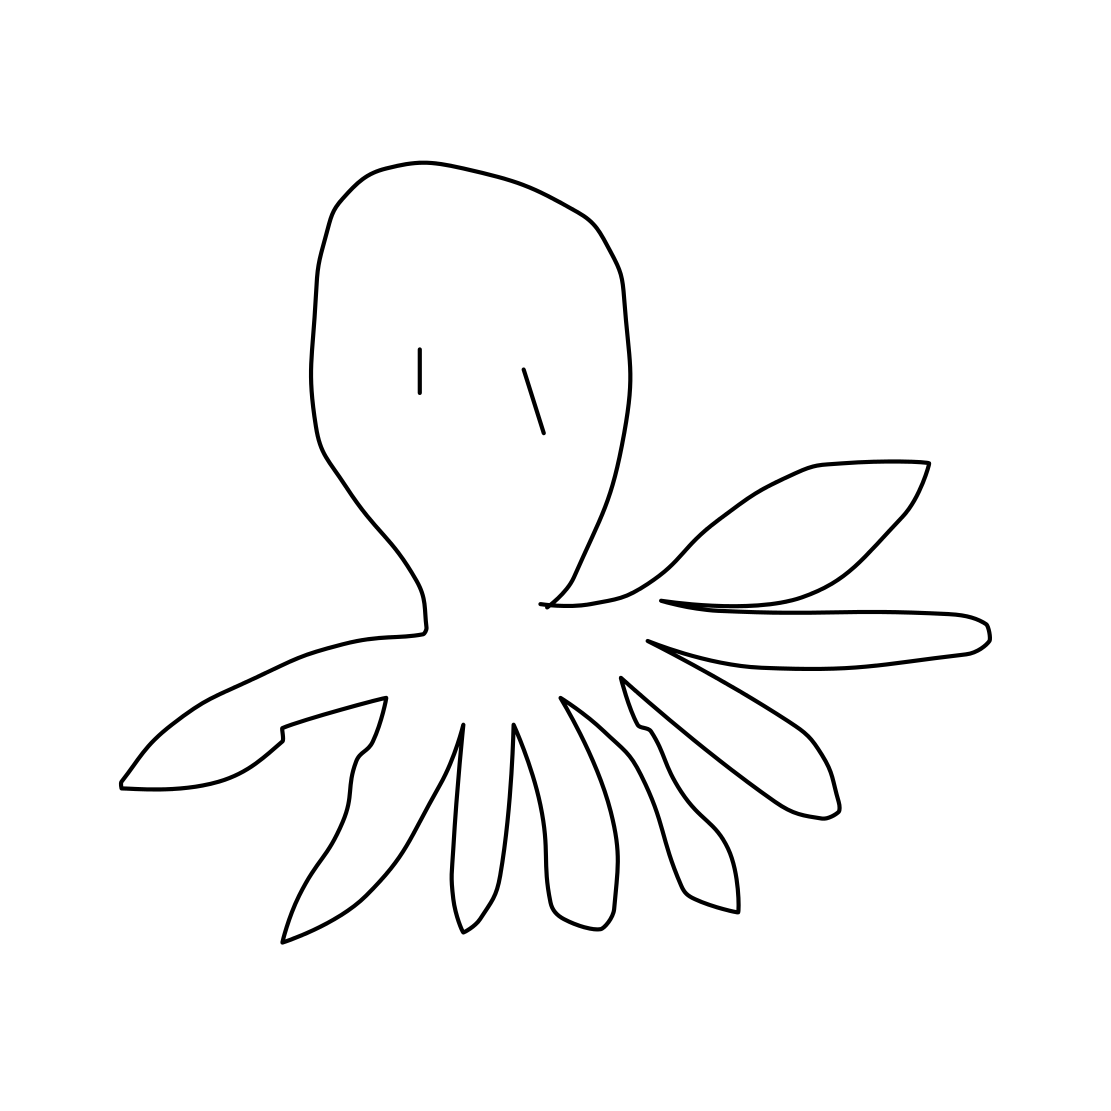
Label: octopus